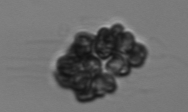
Label: Corymbellus